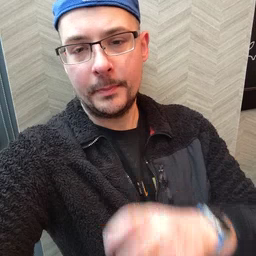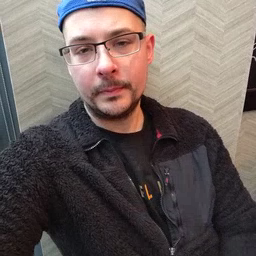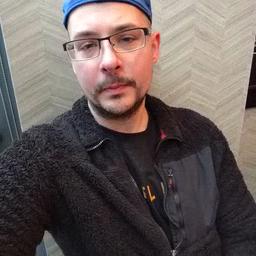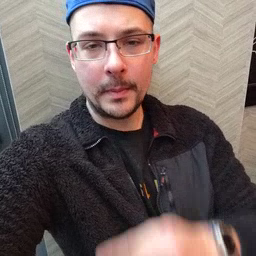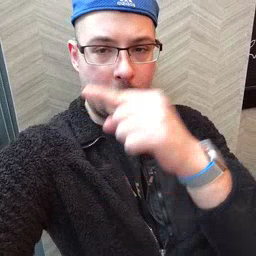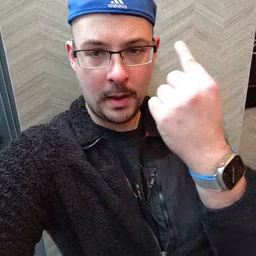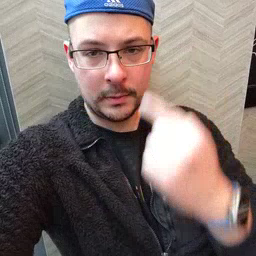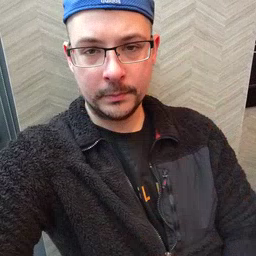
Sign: black